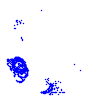
Particle: pion